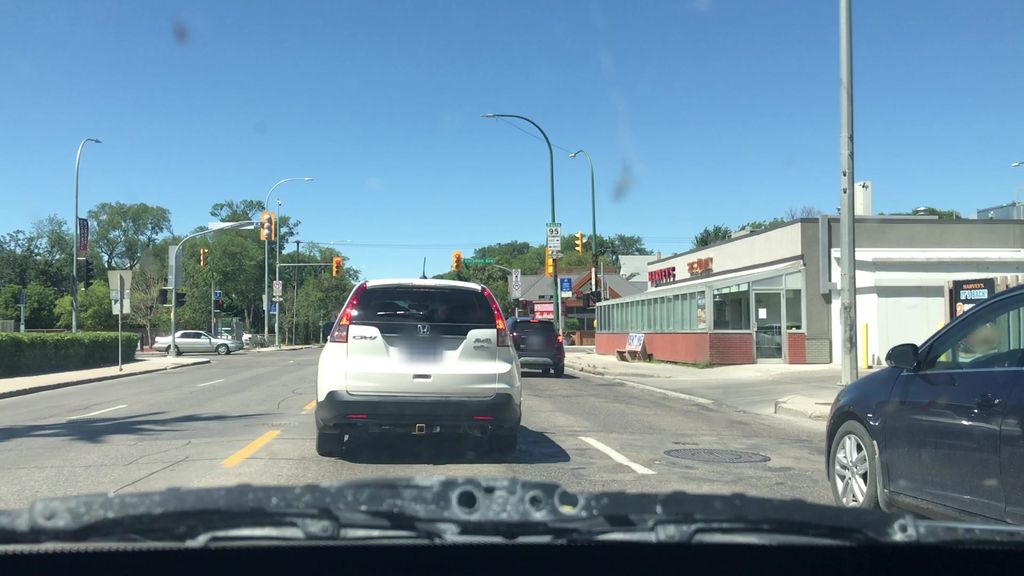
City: winnipeg